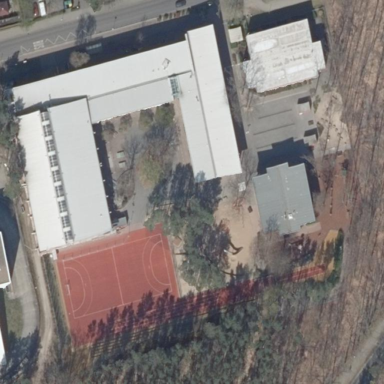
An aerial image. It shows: School.